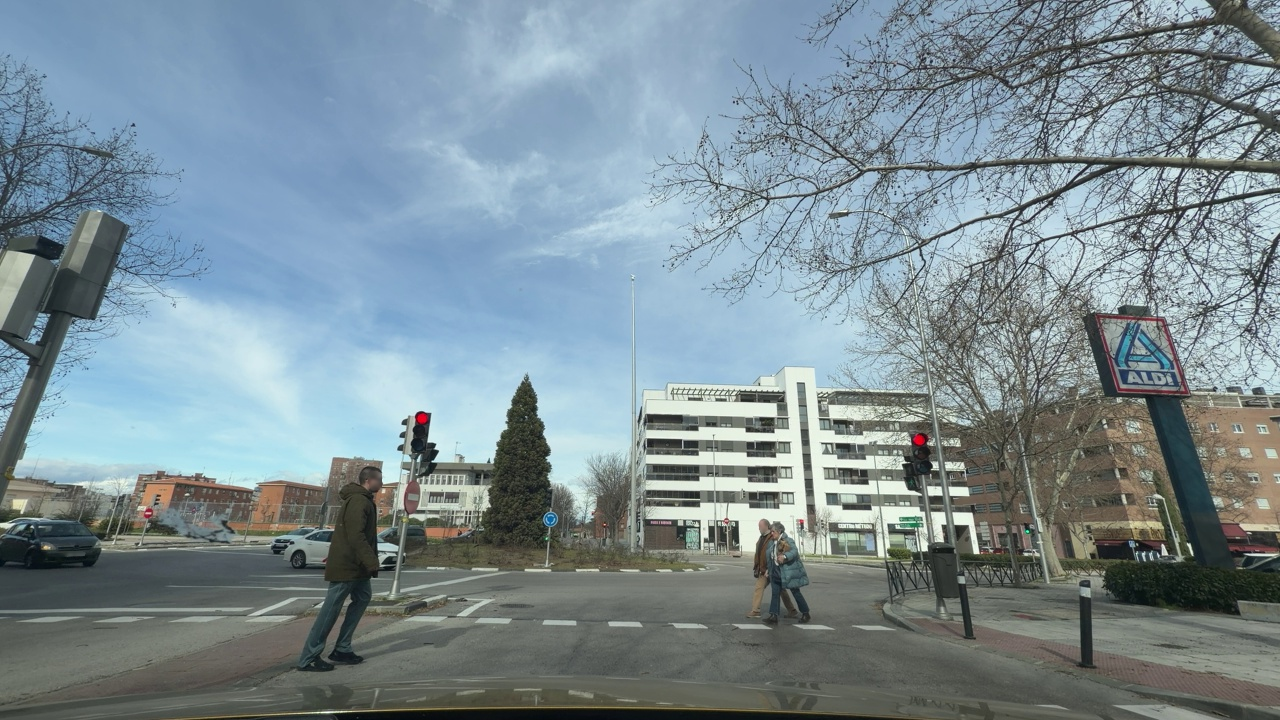
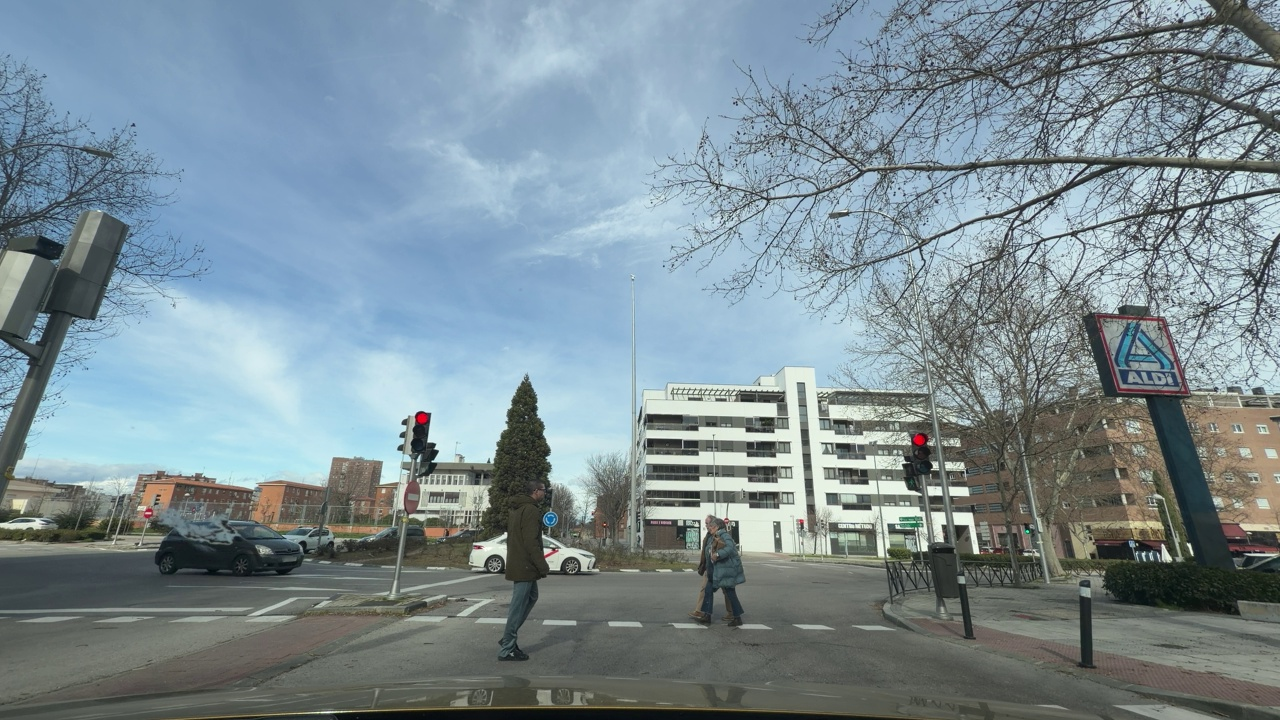
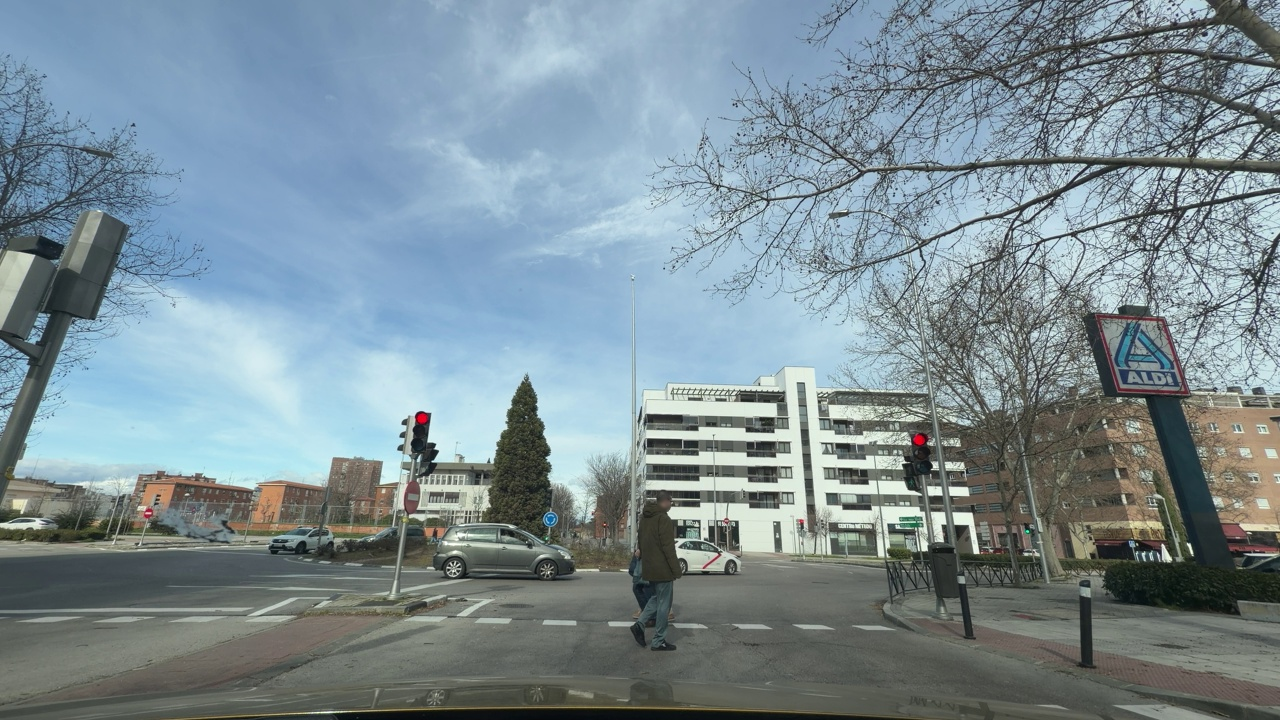
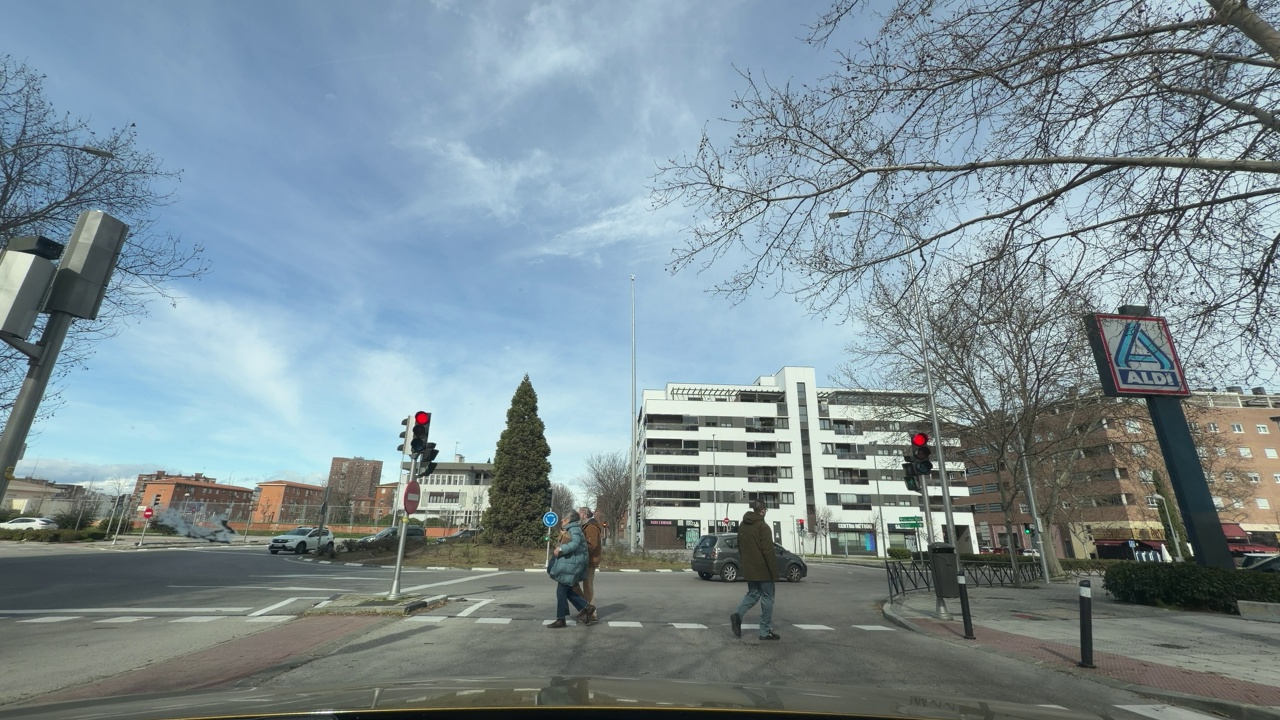
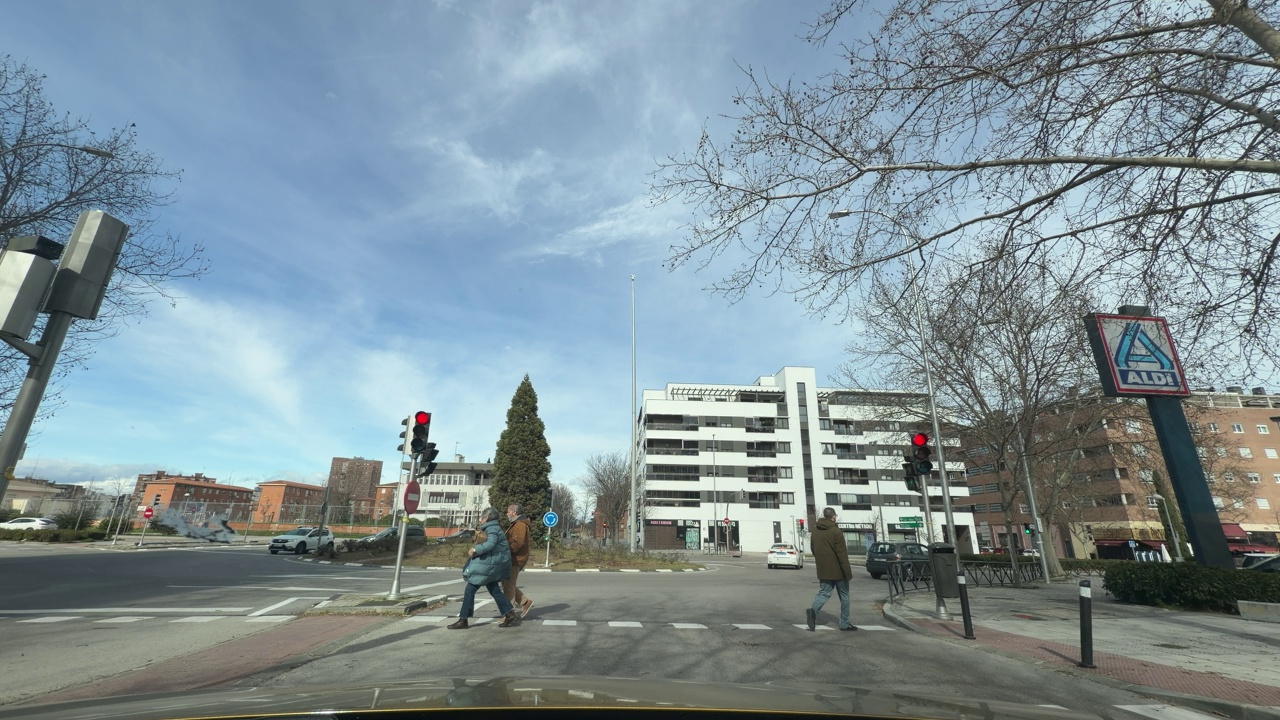
Situation: Pedestrian
Question: Is the ego vehicle traveling on a narrow street with sidewalks or bike lanes directly adjacent to the roadway?
Answer: No
Reasoning: The roadway seen in the images has a sidewalk on the right side but is a wide street with two lanes.